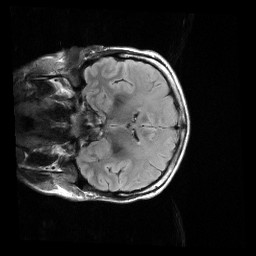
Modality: FLAIR
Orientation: coronal
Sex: male
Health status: ill
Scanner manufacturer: siemens
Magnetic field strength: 3 T
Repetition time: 9.64 s
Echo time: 0.136 s